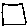
Label: square